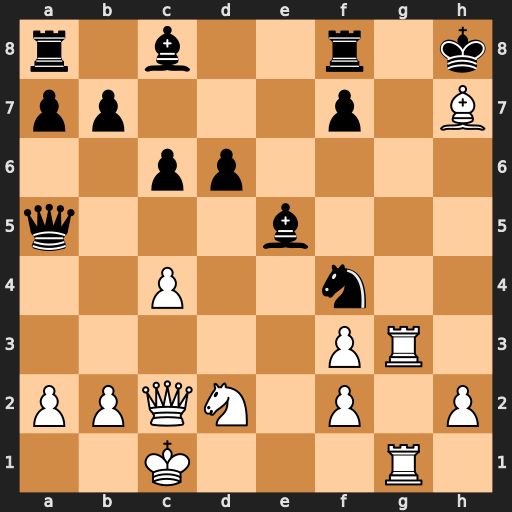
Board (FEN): r1b2r1k/pp3p1B/2pp4/q3b3/2P2n2/5PR1/PPQN1P1P/2K3R1
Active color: w
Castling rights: -
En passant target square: -
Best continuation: Rg8+ Rxg8 Rxg8#